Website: bh-photo
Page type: receipt
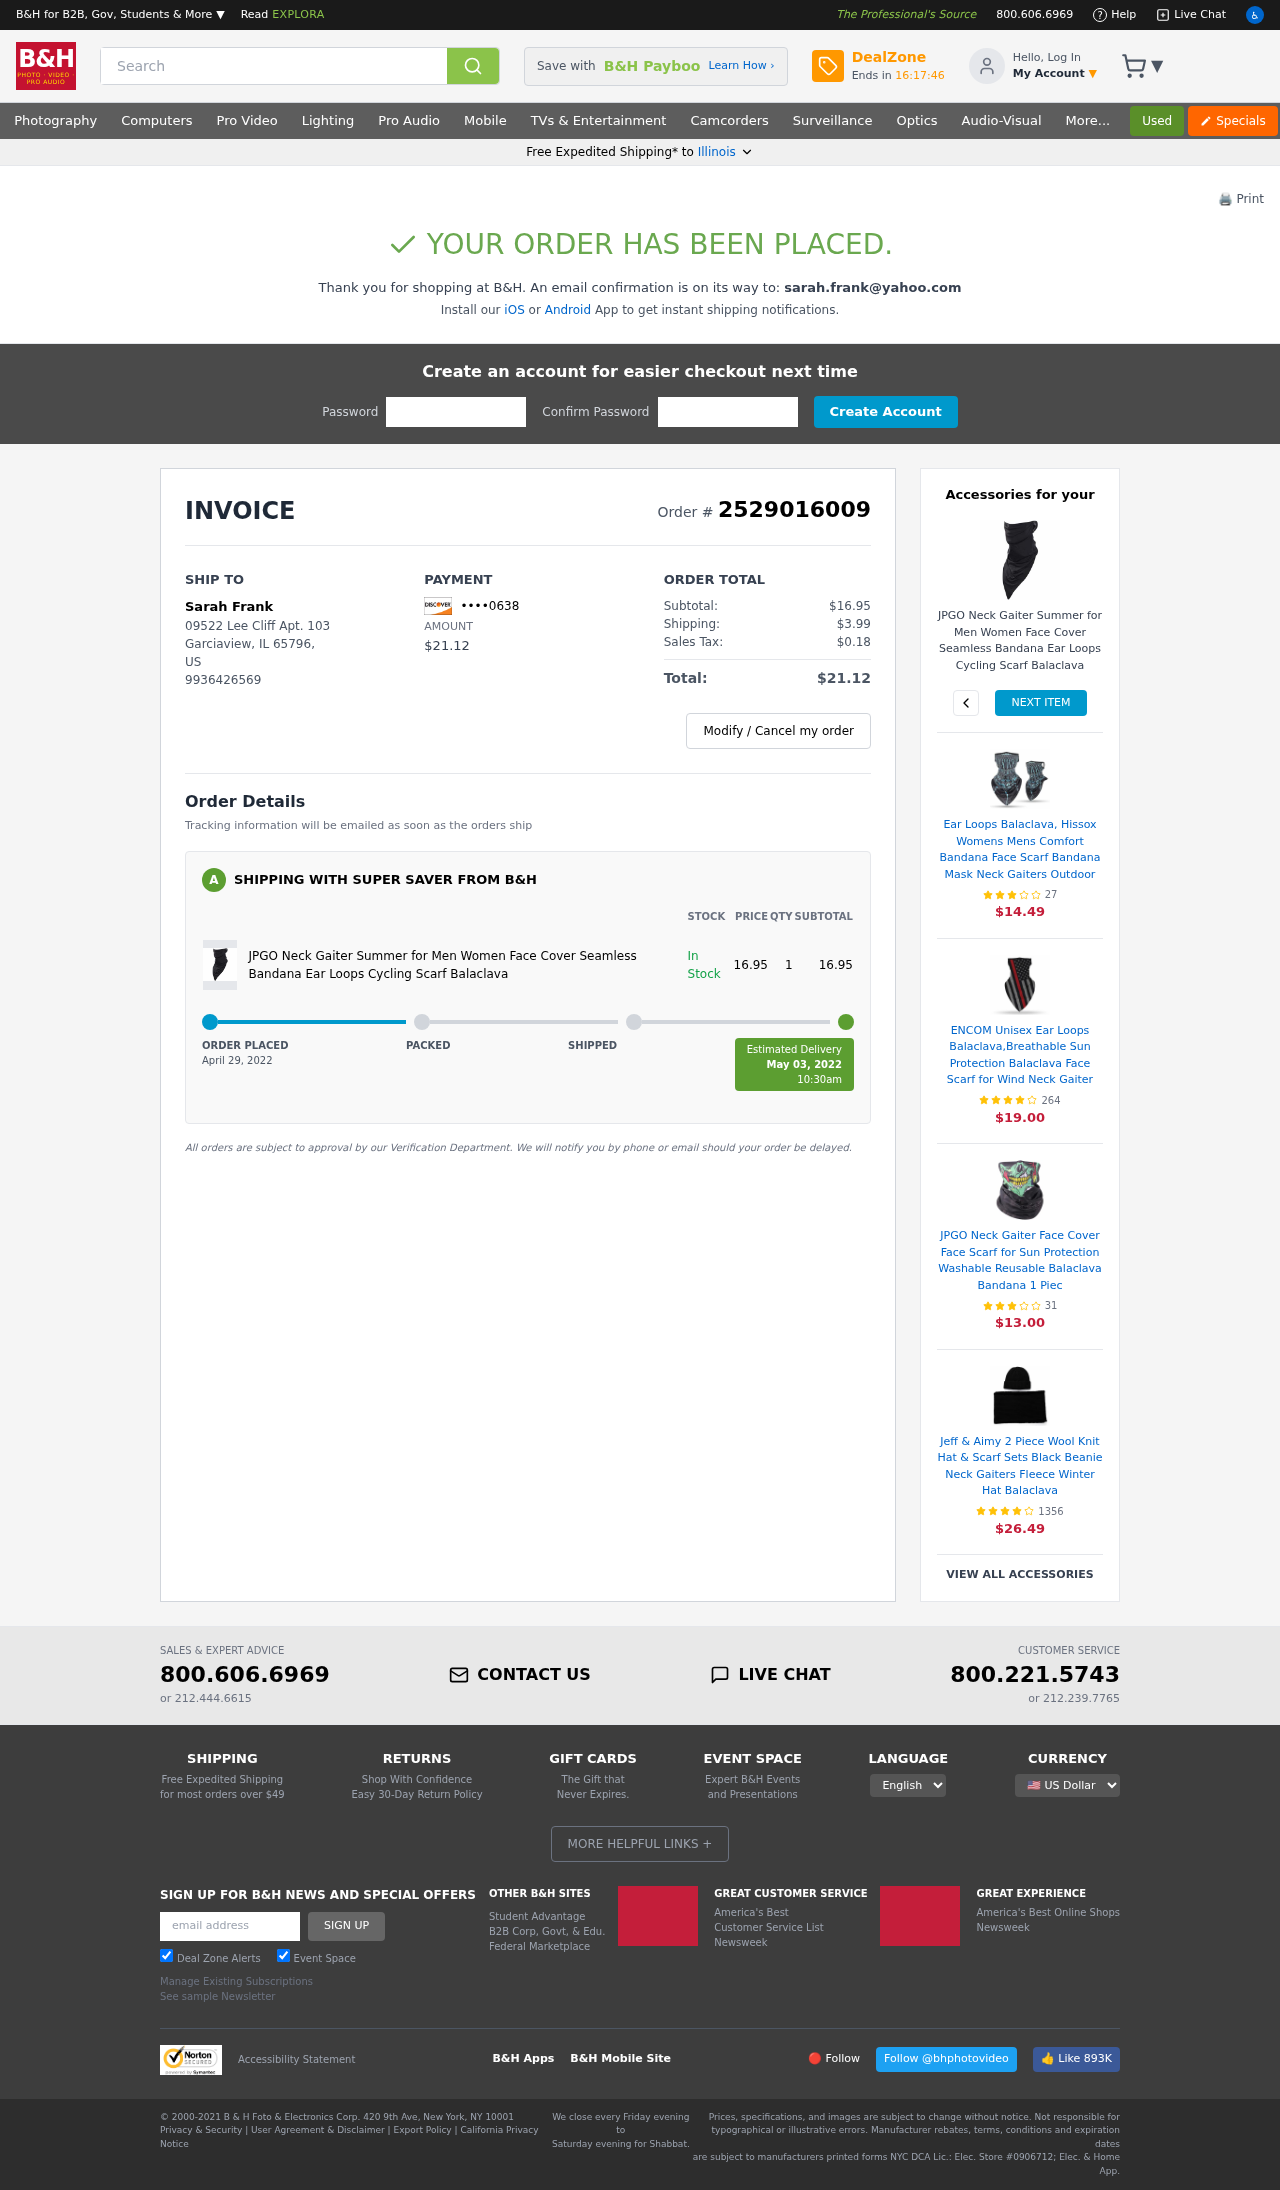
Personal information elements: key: PII_CARD_LAST4
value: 0638
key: PII_CITY
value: Garciaview
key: PII_EMAIL
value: sarah.frank@yahoo.com
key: PII_FULLNAME
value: Sarah Frank
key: PII_PHONE
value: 9936426569
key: PII_POSTCODE
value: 65796
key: PII_STATE
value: Illinois
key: PII_STATE_ABBR
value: IL
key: PII_STREET
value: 09522 Lee Cliff Apt. 103
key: PII_COUNTRY_CODE
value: US
Product elements: key: PRODUCT1_NAME
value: JPGO Neck Gaiter Summer for Men Women Face Cover Seamless Bandana Ear Loops Cycling Scarf Balaclava
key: PRODUCT1_PRICE
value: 16.95
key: PRODUCT1_QUANTITY
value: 1
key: PRODUCT1_NAME2
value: JPGO Neck Gaiter Summer for Men Women Face Cover Seamless Bandana Ear Loops Cycling Scarf Balaclava
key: PRODUCT2_NAME
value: Ear Loops Balaclava, Hissox Womens Mens Comfort Bandana Face Scarf Bandana Mask Neck Gaiters Outdoor
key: PRODUCT2_NUM_RATINGS
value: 27
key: PRODUCT2_PRICE
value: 14.49
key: PRODUCT3_NAME
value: ENCOM Unisex Ear Loops Balaclava,Breathable Sun Protection Balaclava Face Scarf for Wind Neck Gaiter
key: PRODUCT3_NUM_RATINGS
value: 264
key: PRODUCT3_PRICE
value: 19.00
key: PRODUCT4_NAME
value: JPGO Neck Gaiter Face Cover Face Scarf for Sun Protection Washable Reusable Balaclava Bandana 1 Piec
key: PRODUCT4_NUM_RATINGS
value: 31
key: PRODUCT4_PRICE
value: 13.00
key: PRODUCT5_NAME
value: Jeff & Aimy 2 Piece Wool Knit Hat & Scarf Sets Black Beanie Neck Gaiters Fleece Winter Hat Balaclava
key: PRODUCT5_NUM_RATINGS
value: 1356
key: PRODUCT5_PRICE
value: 26.49
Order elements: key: ORDER_ID
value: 2529016009
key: ORDER_TOTAL
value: $21.12
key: ORDER_SUBTOTAL
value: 16.95
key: ORDER_SUBTOTAL
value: $16.95
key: ORDER_SHIPPING_COST
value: $3.99
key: ORDER_TAX
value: $0.18
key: ORDER_DATE
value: April 29, 2022
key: ORDER_DELIVERY_DATE
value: May 03, 2022
Search elements: key: HEADER_SEARCH
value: Search